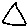
Label: triangle